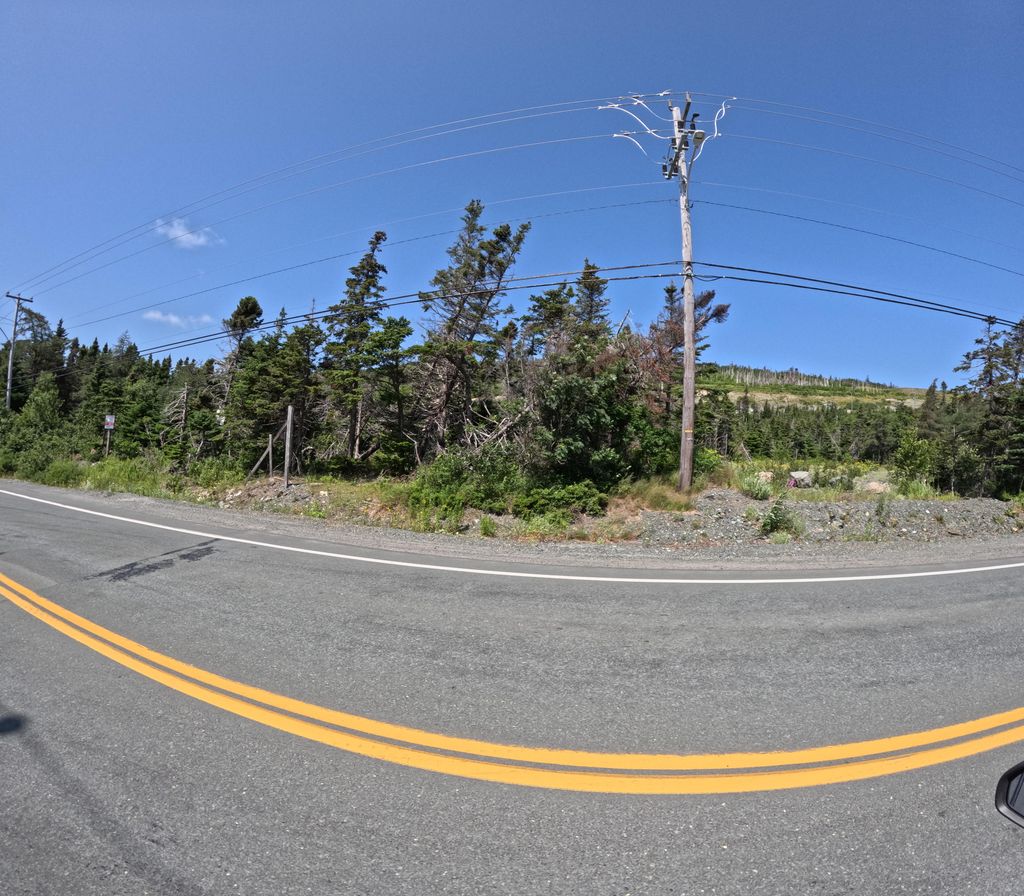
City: st_johns